Question: My first popup works as expected, pressing the button activates a div that lays over the other elements on the page:

Then if I change to another popup nothing works. The first way that worked was done like this
'<input type="button" value="S&ouml;k" onClick="getElementById('popupSokNamn').style.display='';">'
Then that activated the JSP include that is in a div
'''
<div class="popup" id="popupSokNamn"
<% if(!showSearch) { %>
style="display: none;"
<% } %>
>
<%@ include file="WEB-INF/jspf/namnuppgifter_sok.jspf" %>
</div>
'''
So the other popup should work the same way but of course nothing works since this is HTML and CSS where everything is runtime error and impossible to debug:
'''
<input type="button" value="S&ouml;k" onClick="getElementById('popupF').style.display='';">
'''
This should render the other popup but of course it doesn't since nothing works.
'''
<div class="popup" id="popupF"
<% if(!showSearchF) { %>
style="display: none;"
<% } %>
>
<%@ include file="includes/fullfoljd_fran_sok.jsp" %>
</div>
'''
Why does nothing work? I asked before about this and the answers say it is my CSS but I doubt it since the first popup is loading this ought to be some trivial error somewhere but where?
The last part of the page is where I keep the code for my popups and only one of them works:
'''
<div class="popup" id="popupSokNamn"
<% if(!showSearch) { %>
style="display: none;"
<% } %>
>
<%@ include file="WEB-INF/jspf/namnuppgifter_sok.jspf" %>
</div>
<div class="popup" id="popupSokNamn2"
<% if(!showSearch2) { %>
style="display: none;"
<% } %>
>
<%@ include file="WEB-INF/jspf/namnuppgifter_sok2.jspf" %>
</div>
<div class="popup" id="popupD"
<% if(!showSearchD) { %>
style="display: none;"
<% } %>
>
<%@ include file="WEB-INF/jspf/handlaggare_sok.jspf" %>
</div>
<div class="popup" id="popupI"
<% if(!showSearchI) { %>
style="display: none;"
<% } %>
>
<%@ include file="WEB-INF/jspf/ingivningsdag_sok.jspf" %>
</div>
<div class="popup" id="popupP"
<% if(!showSearchP) { %>
style="display: none;"
<% } %>
>
<%@ include file="WEB-INF/jspf/prioriteter_sok.jspf" %>
</div>
<div class="popup" id="popupR"
<% if(!showSearchR) { %>
style="display: none;"
<% } %>
>
<%@ include file="WEB-INF/jspf/rabattgrundande_sok.jspf" %>
</div>
<div class="popup" id="popupF"
<% if(!showSearchF) { %>
style="display: none;"
<% } %>
>
<%//@ include file="includes/fullfoljd_fran_sok.jsp" %>
</div>
<div class="popup" id="popupA"
<% if(!showSearchA) { %>
style="display: none;"
<% } %>
>
<%@ include file="WEB-INF/jspf/avdelad_fran_sok.jspf" %>
</div>
<div class="popup" id="popupU"
<% if(!showSearchU) { %>
style="display: none;"
<% } %>
>
<%@ include file="WEB-INF/jspf/utbruten_fran_sok.jspf" %>
</div>
<div class="popup" id="popupO"
<% if(!showSearchO) { %>
style="display: none;"
<% } %>
>
<%@ include file="WEB-INF/jspf/omvandlad_ep_sok.jspf" %>
</div>
<div class="popup" id="popupEPa"
<% if(!showSearchEPa) { %>
style="display: none;"
<% } %>
>
<%@ include file="WEB-INF/jspf/ep_avdelad_fran_sok.jspf" %>
</div>
<div class="popup" id="popupEPn"
<% if(!showSearchEPn) { %>
style="display: none;"
<% } %>
>
<%@ include file="WEB-INF/jspf/ep_ansokningsnummer_sok.jspf" %>
</div>
</form>
<%@ include file="WEB-INF/jspf/arendeprocess_messages_inc.jspf" %>
<p>&nbsp;</p><p>&nbsp;</p><p>&nbsp;</p><p>&nbsp;</p>
</body>
</html>
'''
I can see on the page that the content is actually there but is not displayed and only one popup can be set to visible. I could get the other popup in a state where there was a change to the page and some junk was rendered but in its current state nothing happens when I press the button for the other popup. I can move the activating code to another button and then the same popup will appear from the button but I can't get any of the other popups to display no matter what I do.
Any ideas about this mess?
I keep booleans in the scriptlet of my JSP for the different displays:
'''
boolean showSearch = false;
boolean showSearchD = false;
boolean showSearchP = false;
boolean showSearchI = false;
boolean showSearchR = false;
boolean showSearch2 = false;
boolean showSearchF = false;
boolean showSearchA = false;
boolean showSearchU = false;
boolean showSearchO = false;
boolean showSearchEPa = false;
boolean showSearchEPn = false;
'''
And neither this seems to be the problem. Please help me troubleshoot!
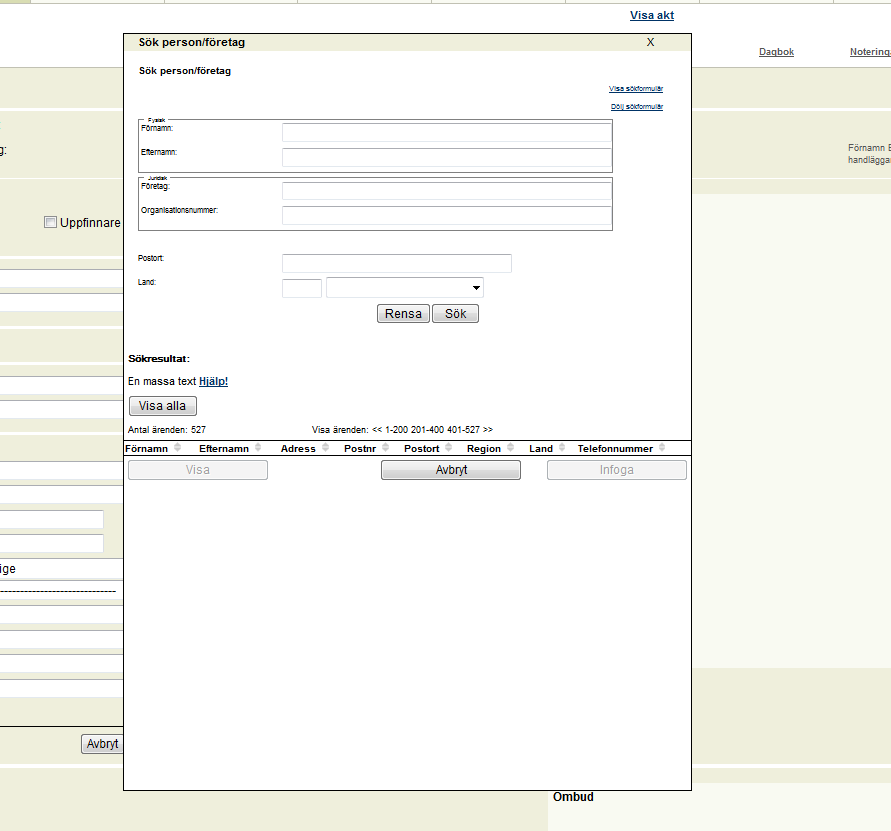
Answer: You must use CSS and set position to absolute for some reason. Then it will work.